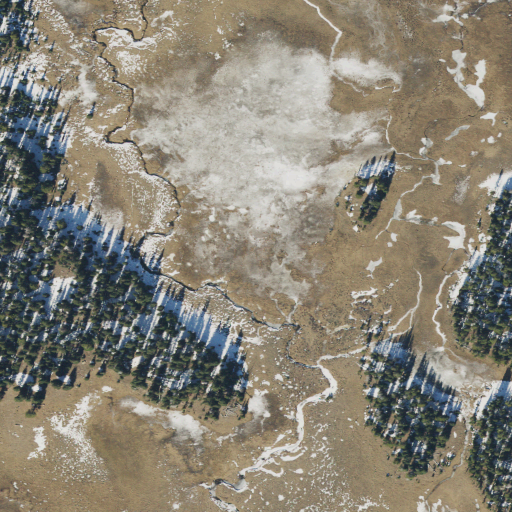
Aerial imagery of plain(s) in Utah named Lonesome Park containing woody wetlands, evergreen forest, herbaceous wetlands, and grassland